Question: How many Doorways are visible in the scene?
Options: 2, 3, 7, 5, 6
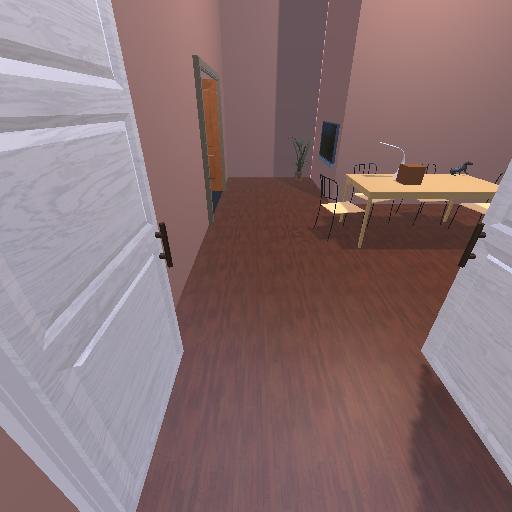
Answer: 2